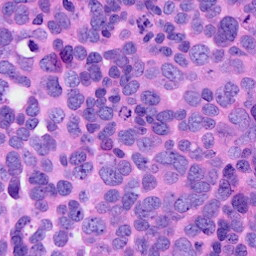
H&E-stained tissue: Ovarian